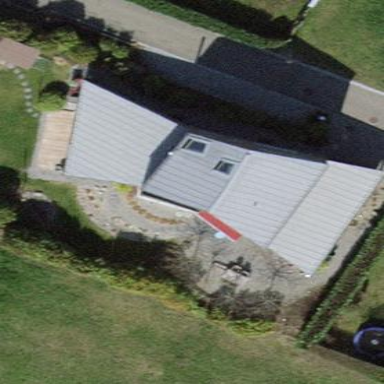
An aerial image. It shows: Detached building.